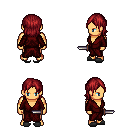
a pixel art fantasy rpg character, male body template, human, tanned skin, red robe, teal pants, brunette long bangs hairstyle, gray slippers, dagger, four views (front, back, left, right), 2x2 character sprite sheet, small pixel art, hard edges, no anti-aliasing